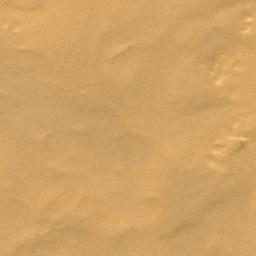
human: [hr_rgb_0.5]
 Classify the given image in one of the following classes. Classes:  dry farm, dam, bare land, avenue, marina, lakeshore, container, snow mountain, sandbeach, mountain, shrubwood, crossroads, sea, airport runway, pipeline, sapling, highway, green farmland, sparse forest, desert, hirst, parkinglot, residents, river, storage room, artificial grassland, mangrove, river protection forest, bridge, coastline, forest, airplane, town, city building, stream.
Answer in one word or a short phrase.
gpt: desert